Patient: sex M, age 19
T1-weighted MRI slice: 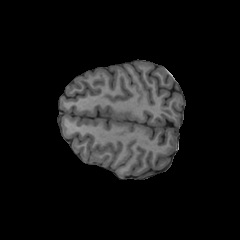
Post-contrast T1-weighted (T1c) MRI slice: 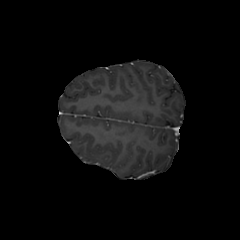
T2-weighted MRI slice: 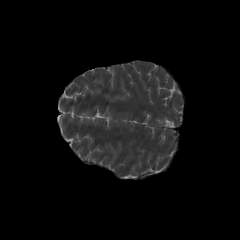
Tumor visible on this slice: no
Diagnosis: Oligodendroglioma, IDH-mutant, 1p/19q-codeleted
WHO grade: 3